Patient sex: M
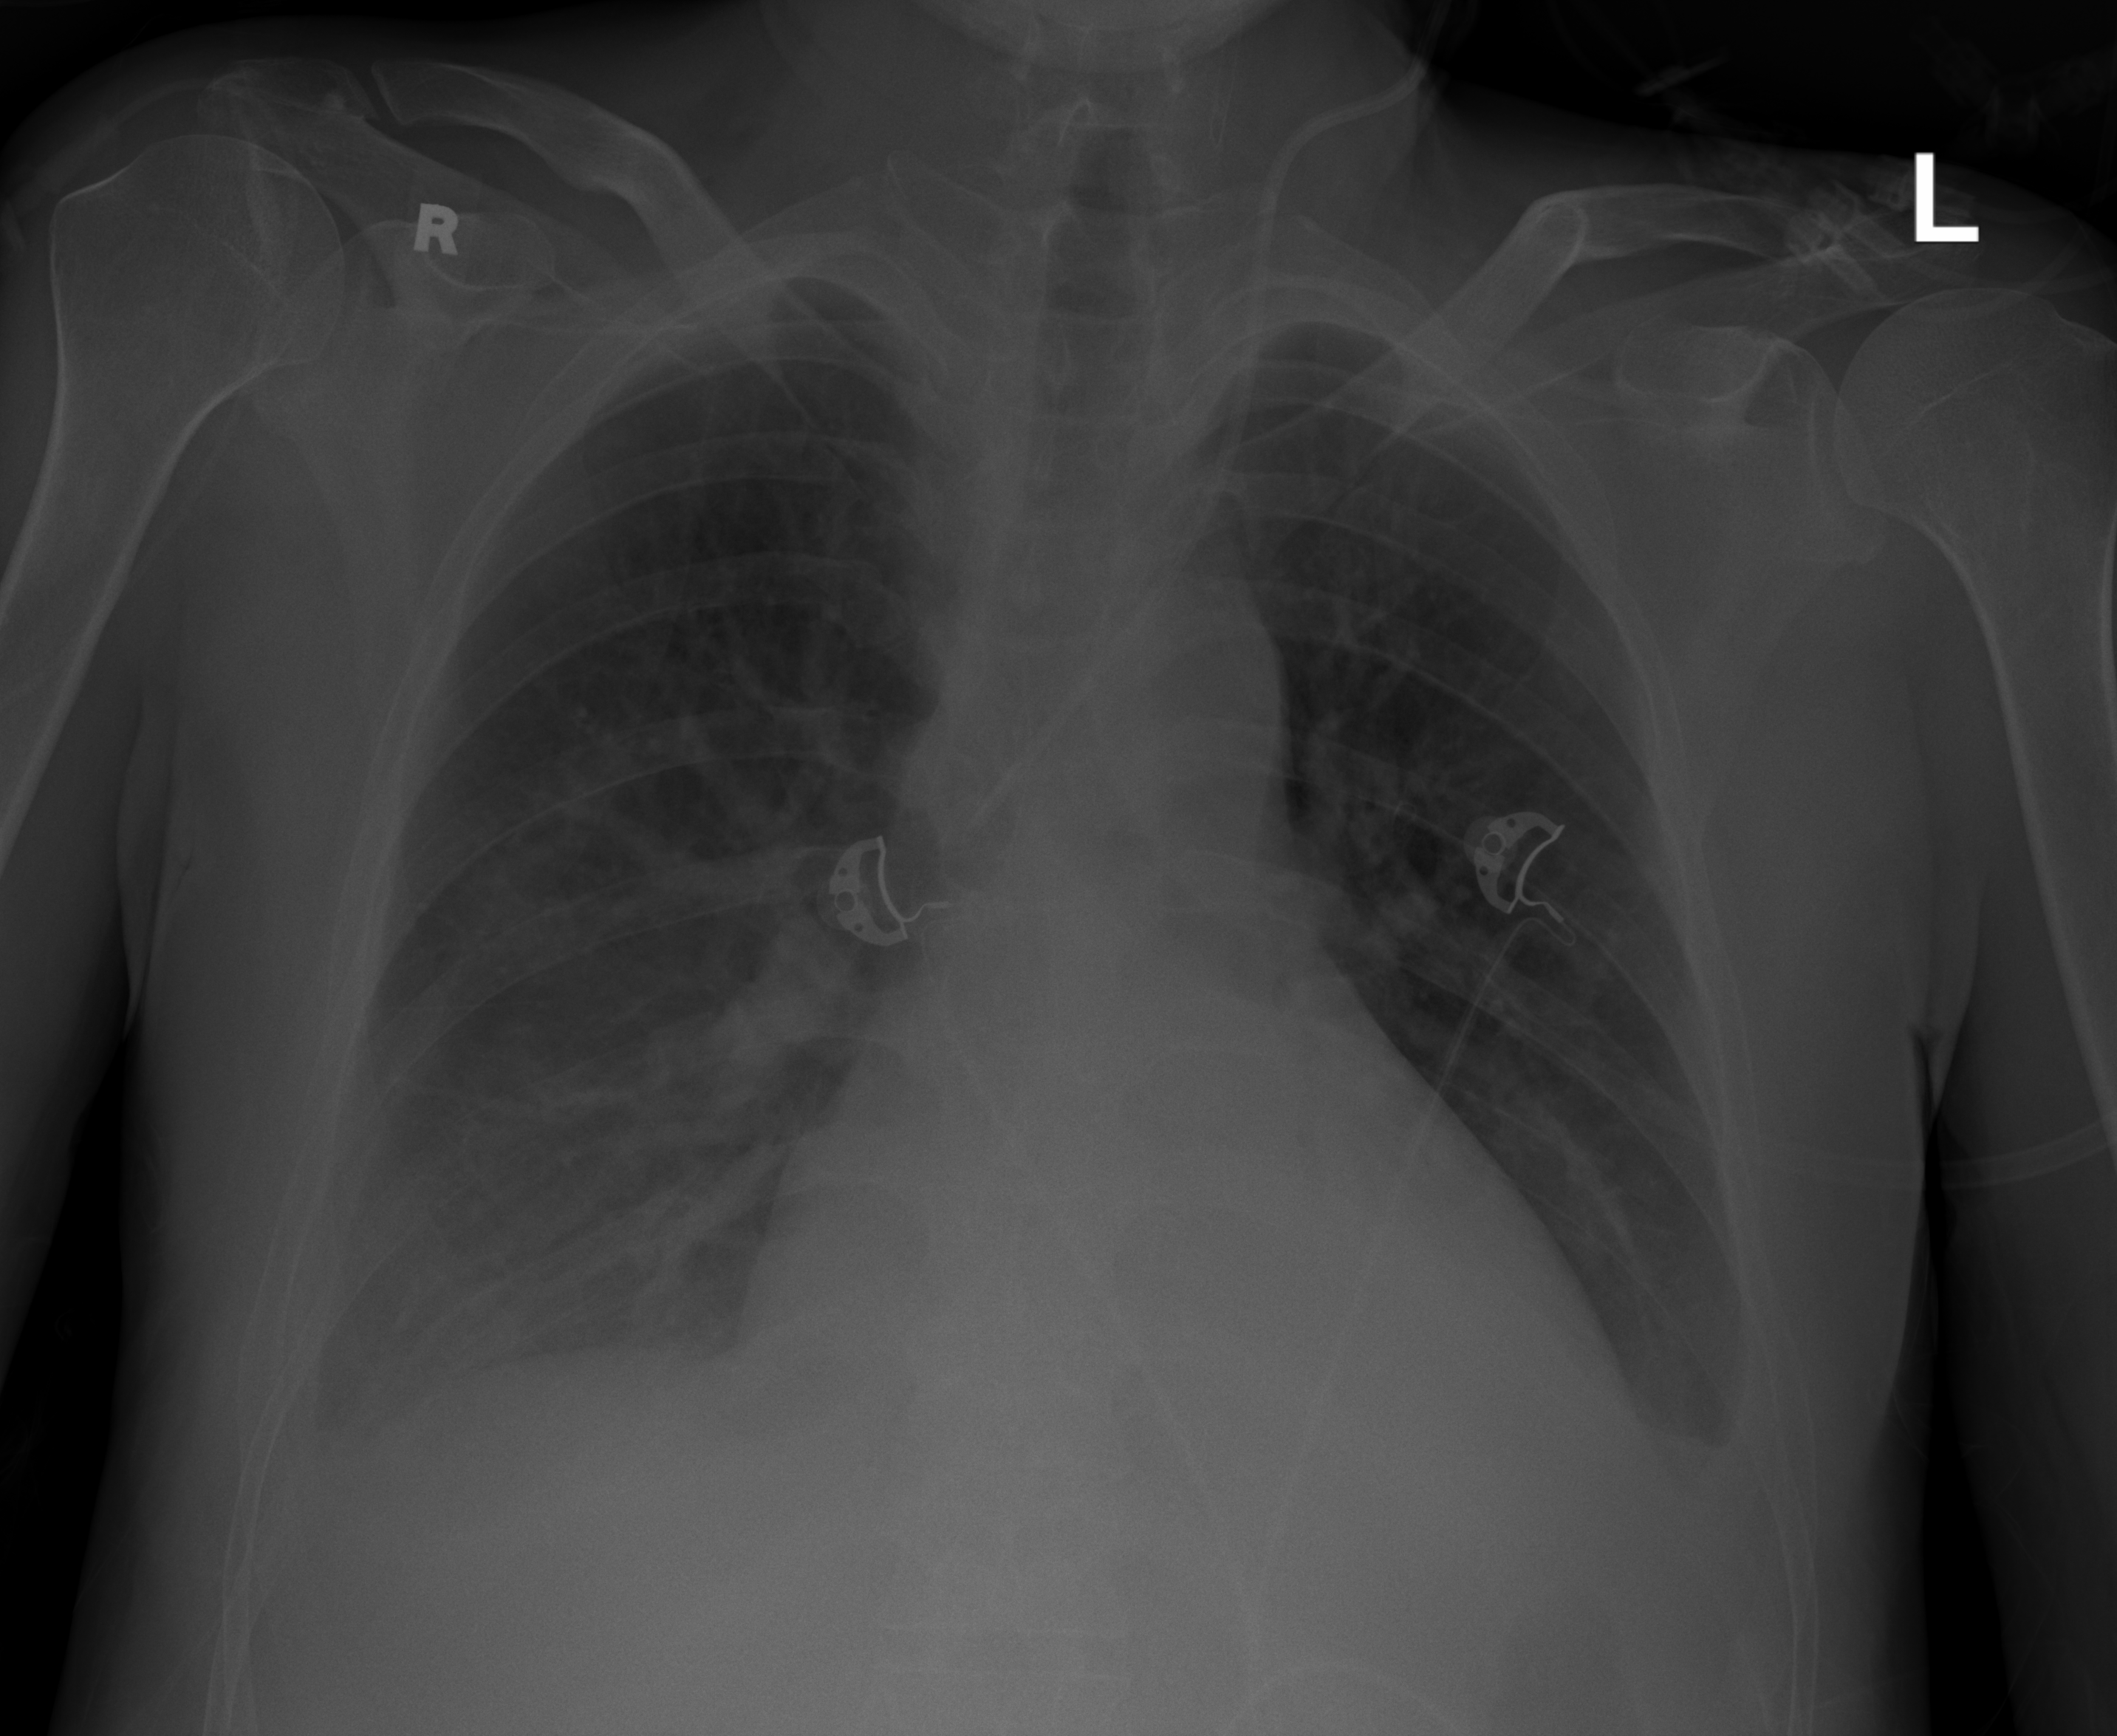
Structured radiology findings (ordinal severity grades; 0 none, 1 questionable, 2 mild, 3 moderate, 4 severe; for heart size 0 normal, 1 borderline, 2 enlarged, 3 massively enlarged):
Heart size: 2
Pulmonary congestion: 2
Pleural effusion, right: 2
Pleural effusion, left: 2
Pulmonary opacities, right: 2
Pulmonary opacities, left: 0
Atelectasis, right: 2
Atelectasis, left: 2